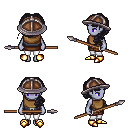
a pixel art fantasy rpg character, female body template, dark elf, purple skin, leather chest armor, white pants, raven princess hairstyle, chain helm, gold boots, spear, four views (front, back, left, right), 2x2 character sprite sheet, small pixel art, hard edges, no anti-aliasing